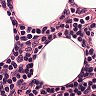
Metastatic tissue present: no